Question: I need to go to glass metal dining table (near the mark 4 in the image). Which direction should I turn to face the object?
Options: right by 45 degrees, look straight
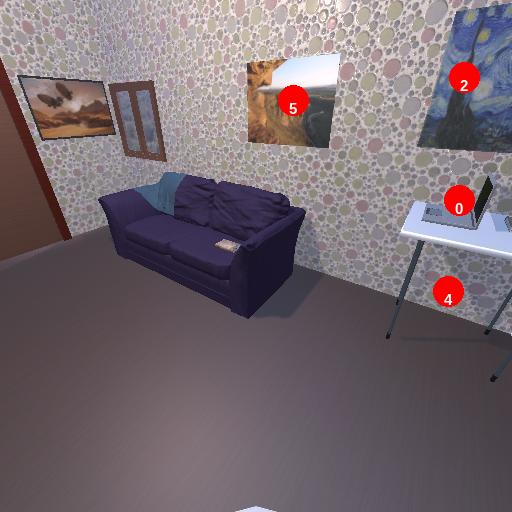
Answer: right by 45 degrees